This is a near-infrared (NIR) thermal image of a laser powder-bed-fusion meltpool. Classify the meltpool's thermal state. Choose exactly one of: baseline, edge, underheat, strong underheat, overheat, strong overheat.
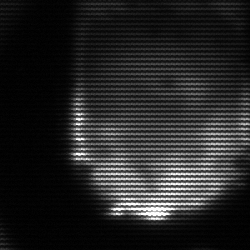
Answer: edge